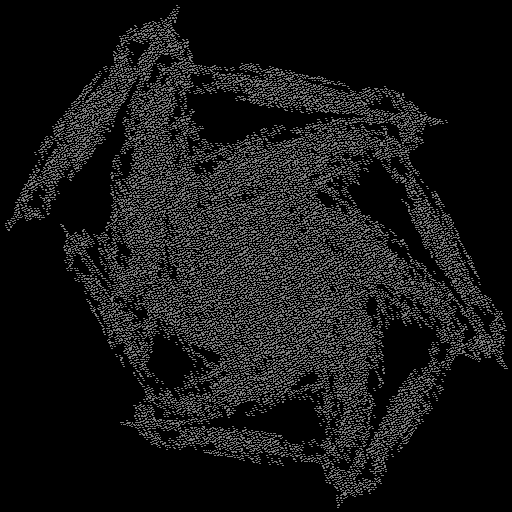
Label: morningglory